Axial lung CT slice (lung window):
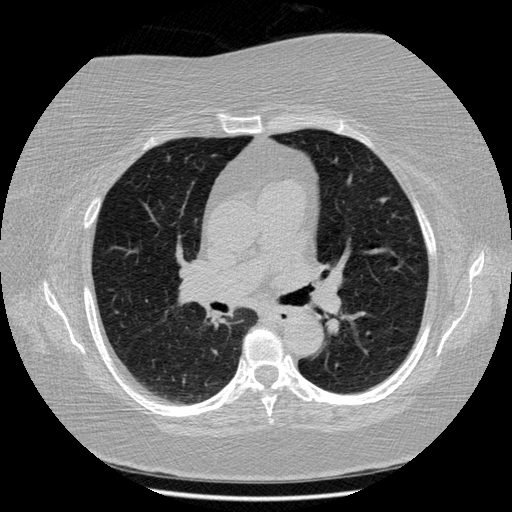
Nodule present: no